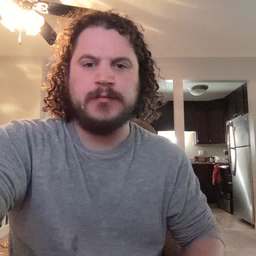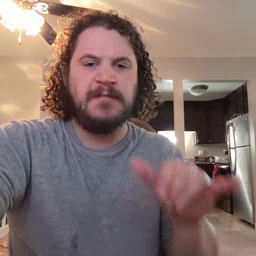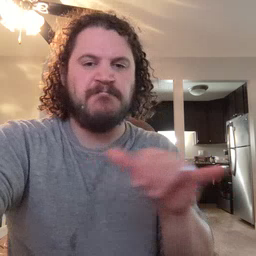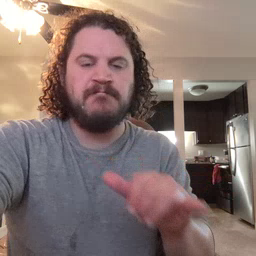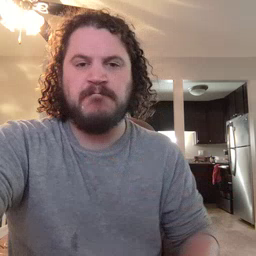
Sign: same